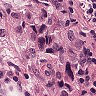
Metastatic tissue present: yes